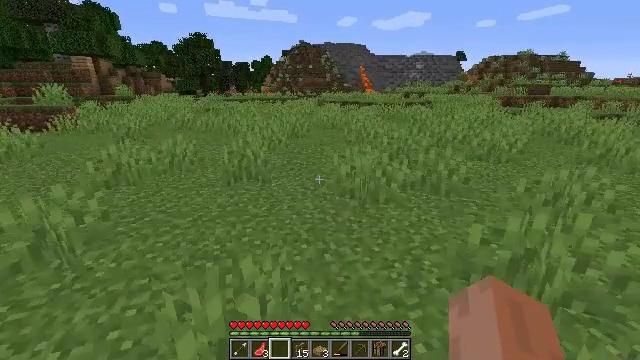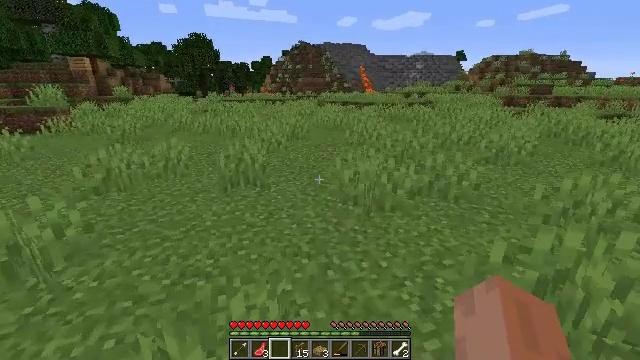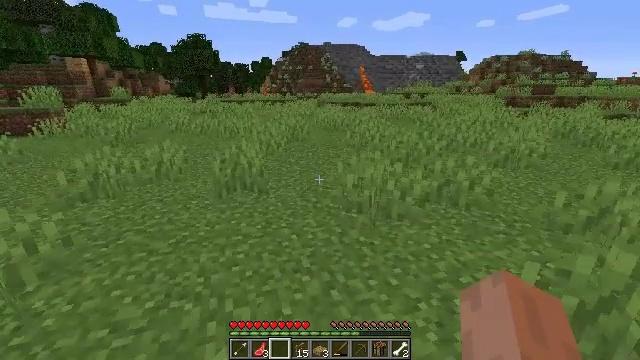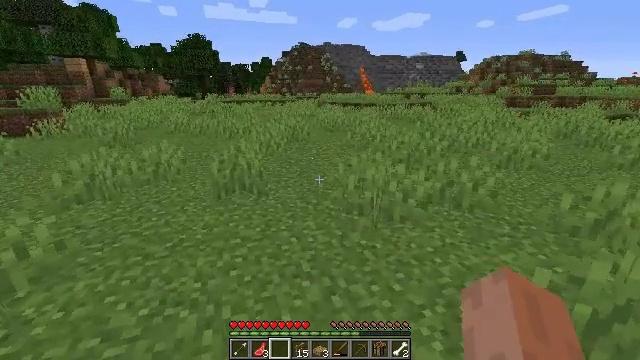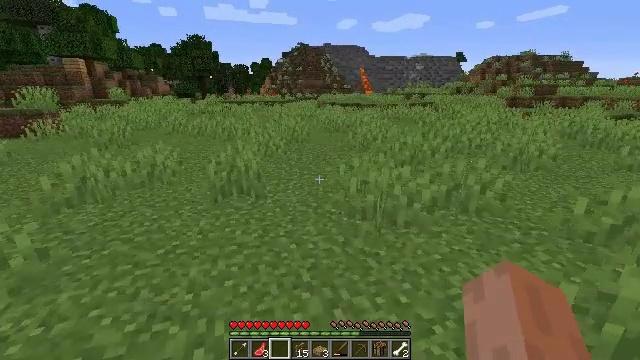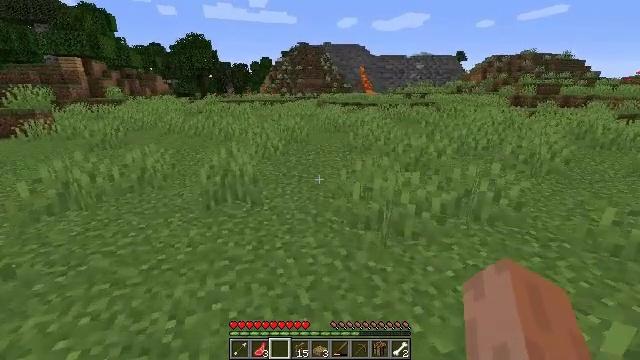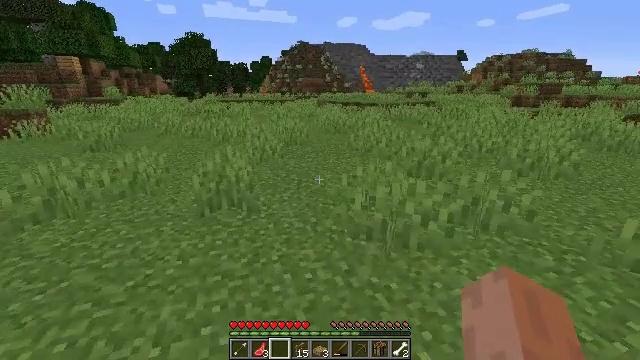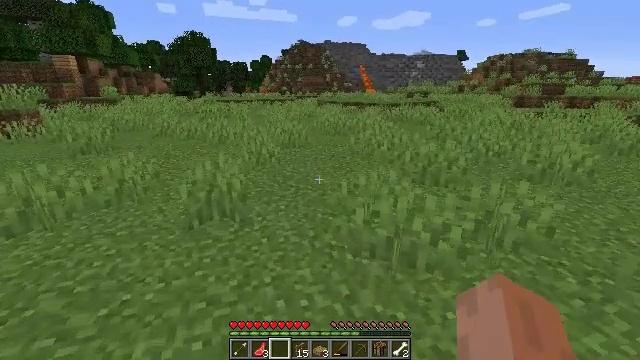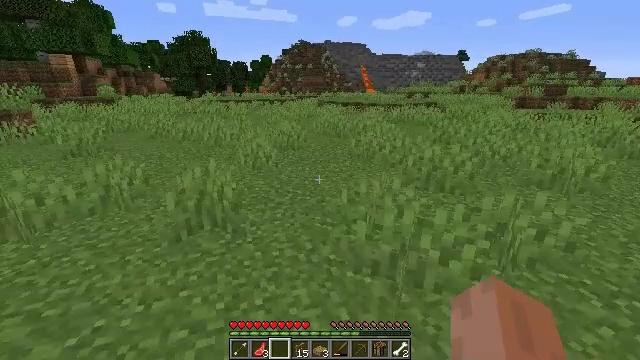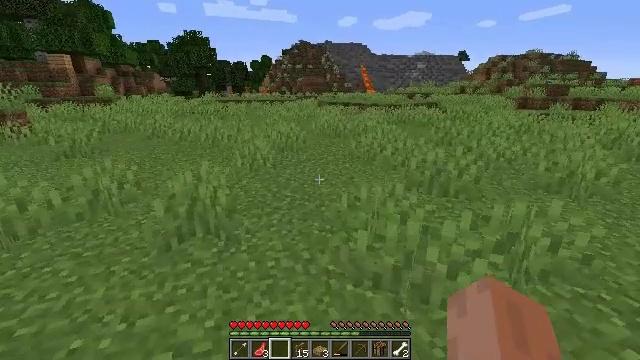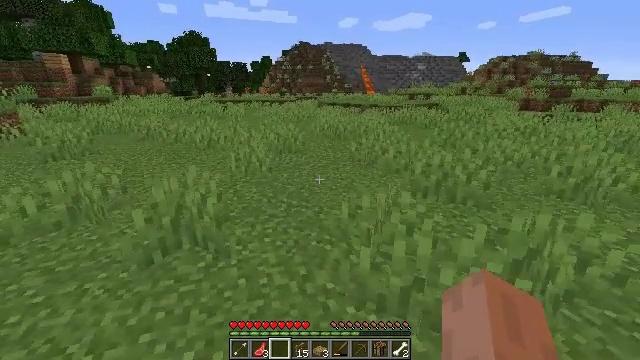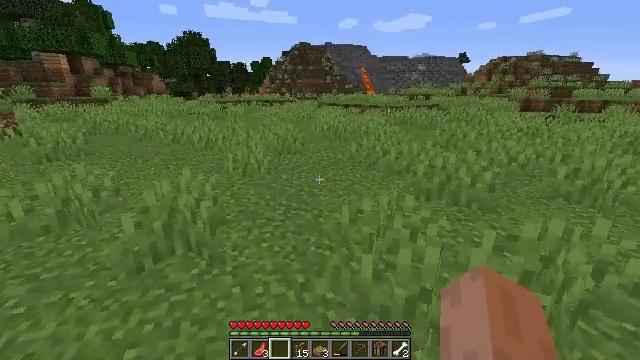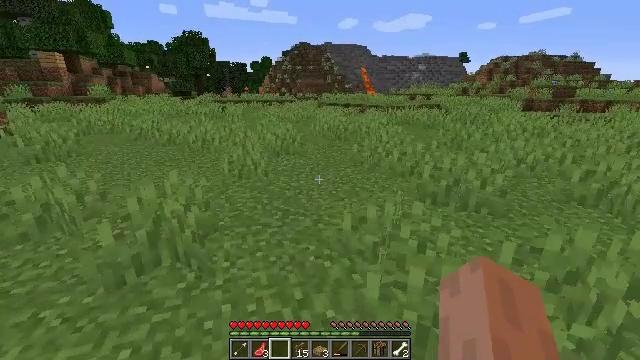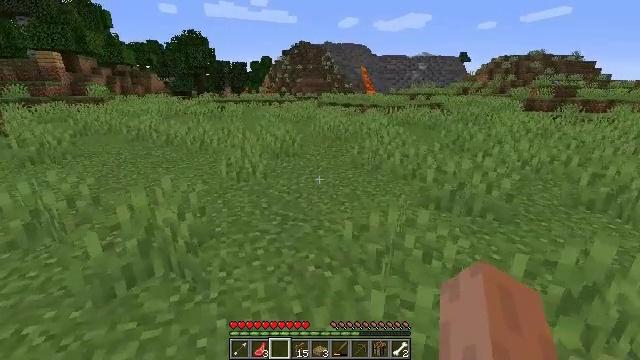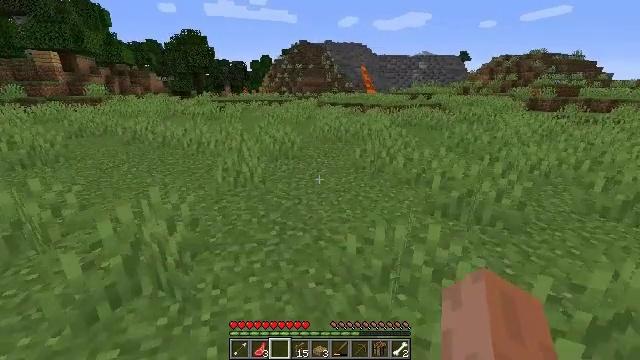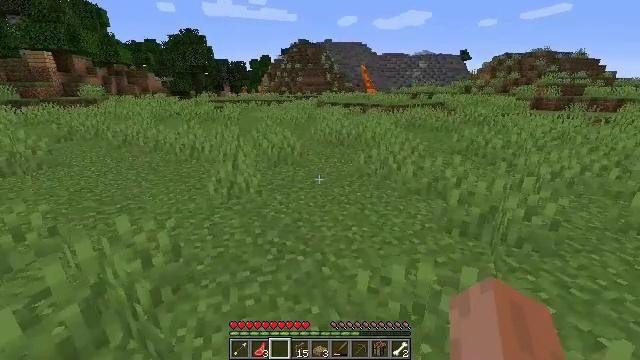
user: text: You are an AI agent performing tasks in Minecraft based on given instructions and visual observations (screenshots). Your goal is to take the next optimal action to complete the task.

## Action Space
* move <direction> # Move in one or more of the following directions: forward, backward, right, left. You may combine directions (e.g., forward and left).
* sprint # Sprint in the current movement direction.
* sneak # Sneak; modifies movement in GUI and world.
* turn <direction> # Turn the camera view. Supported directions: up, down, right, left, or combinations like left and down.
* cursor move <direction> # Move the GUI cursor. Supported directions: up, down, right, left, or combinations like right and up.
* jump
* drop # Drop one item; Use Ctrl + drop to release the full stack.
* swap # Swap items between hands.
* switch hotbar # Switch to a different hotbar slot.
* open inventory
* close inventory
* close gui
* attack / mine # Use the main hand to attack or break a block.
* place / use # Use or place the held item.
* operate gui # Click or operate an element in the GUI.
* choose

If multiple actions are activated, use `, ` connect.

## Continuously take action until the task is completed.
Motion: motion action
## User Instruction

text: Break the tall rose bush.
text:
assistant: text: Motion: move forward
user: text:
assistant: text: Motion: move forward
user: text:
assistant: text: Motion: move forward
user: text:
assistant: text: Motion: move forward
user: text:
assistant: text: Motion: move forward
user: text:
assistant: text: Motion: move forward
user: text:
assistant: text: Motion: move forward
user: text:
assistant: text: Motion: move forward
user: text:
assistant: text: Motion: move forward
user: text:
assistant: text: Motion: move forward
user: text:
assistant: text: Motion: move forward
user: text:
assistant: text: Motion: move forward
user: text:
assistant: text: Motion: move forward
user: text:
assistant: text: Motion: move forward
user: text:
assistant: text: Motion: move forward
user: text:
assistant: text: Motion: move forward
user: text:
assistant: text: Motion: move forward
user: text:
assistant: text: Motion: move forward
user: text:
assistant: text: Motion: move forward
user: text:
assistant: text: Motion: move forward
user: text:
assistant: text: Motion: move forward
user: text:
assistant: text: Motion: move forward
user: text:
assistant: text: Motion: move forward
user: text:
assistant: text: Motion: move forward
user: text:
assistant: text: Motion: move forward
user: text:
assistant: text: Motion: move forward
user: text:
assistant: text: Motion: move forward
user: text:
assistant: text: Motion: move forward
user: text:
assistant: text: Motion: move forward
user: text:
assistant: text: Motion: move forward